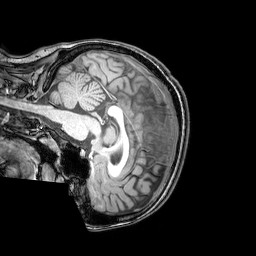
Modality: T1w
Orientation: sagittal
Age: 24
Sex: female
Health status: healthy
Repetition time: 0.081 s
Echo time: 0.037 s